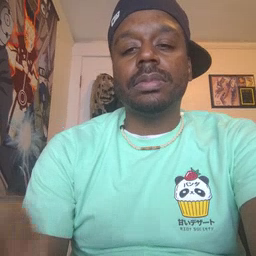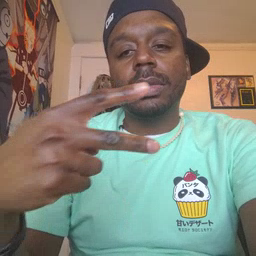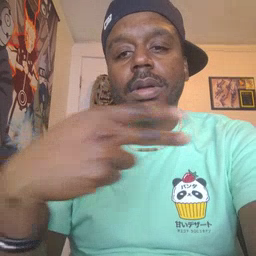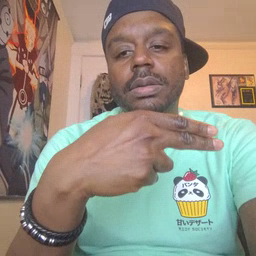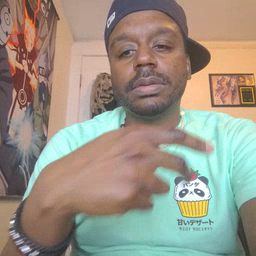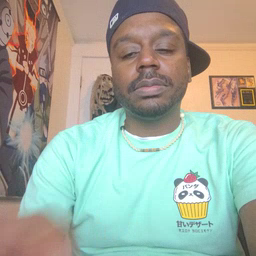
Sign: cut